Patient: sex M, age 48
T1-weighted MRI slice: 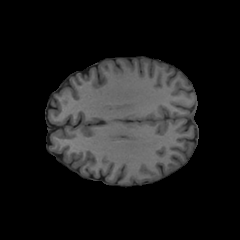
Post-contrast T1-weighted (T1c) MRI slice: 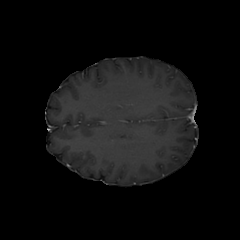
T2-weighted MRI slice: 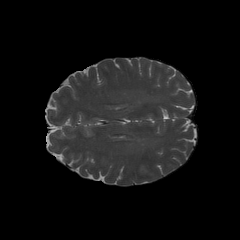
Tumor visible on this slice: no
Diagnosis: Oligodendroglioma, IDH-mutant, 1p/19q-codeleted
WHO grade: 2